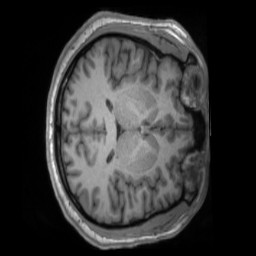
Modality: T1w
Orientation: axial
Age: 38
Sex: male
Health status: ill
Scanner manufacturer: siemens
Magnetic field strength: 3 T
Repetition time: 2.2 s
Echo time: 0.00157 s